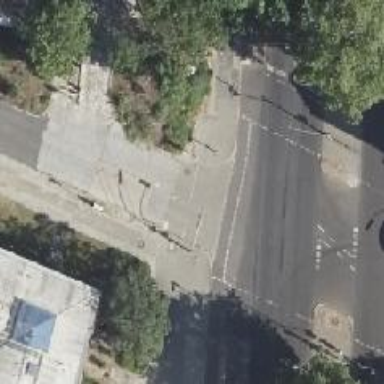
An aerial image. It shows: Road with traffic signals.